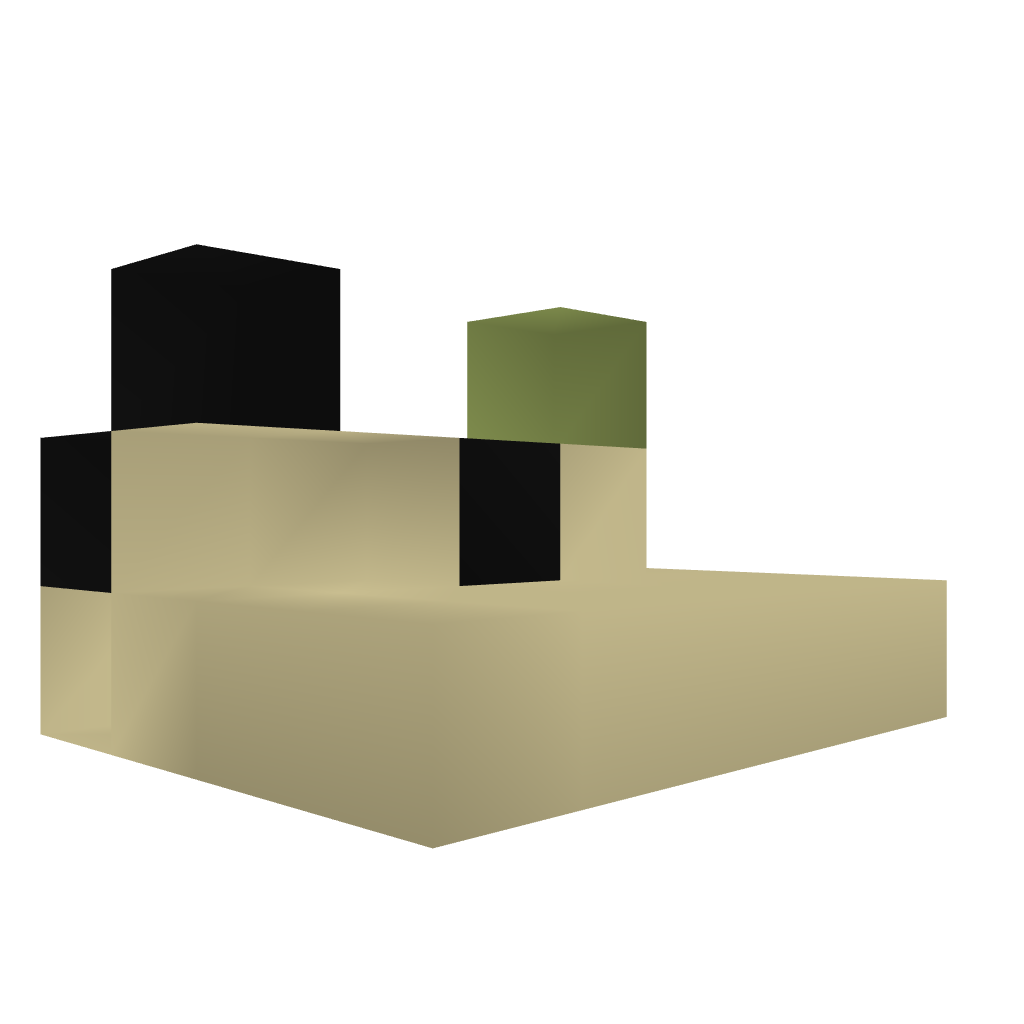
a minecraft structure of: Fast and minimalistic redstone pulser